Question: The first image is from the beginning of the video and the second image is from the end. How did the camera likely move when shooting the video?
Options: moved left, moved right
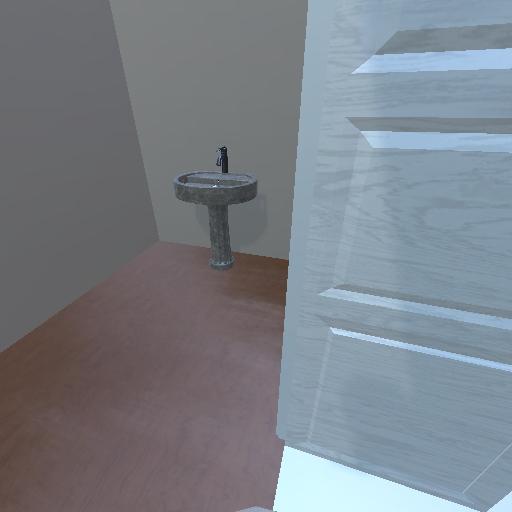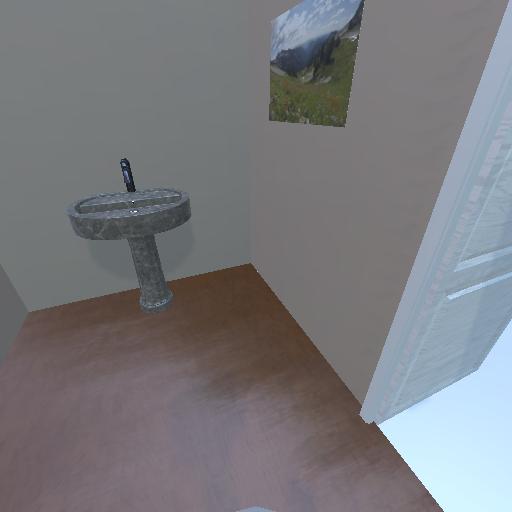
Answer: moved left